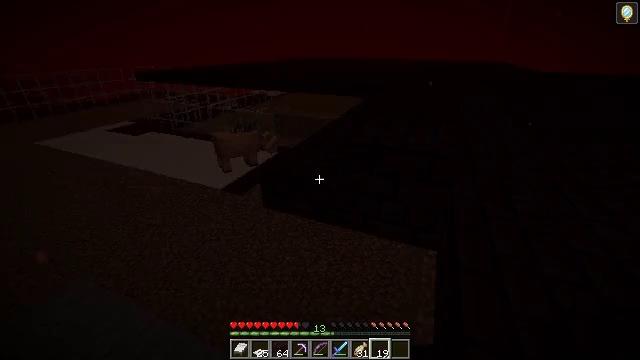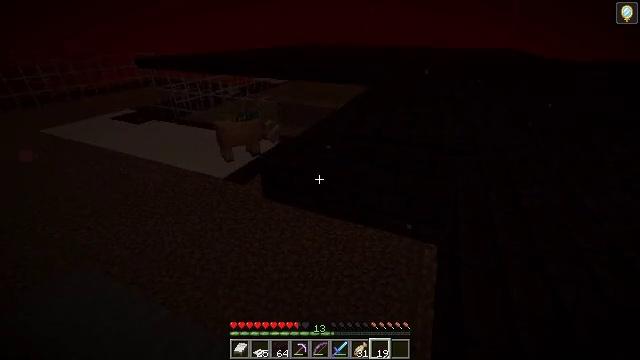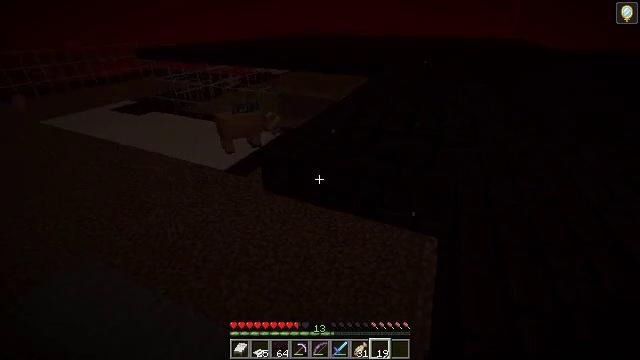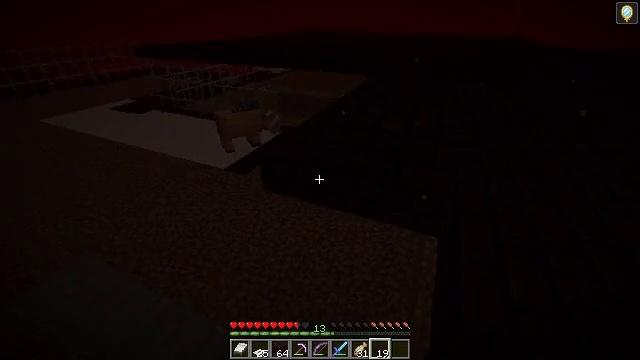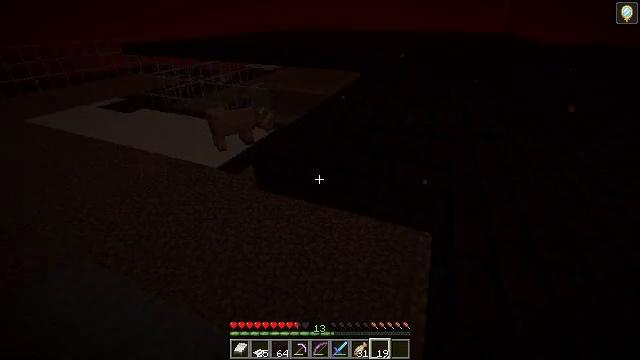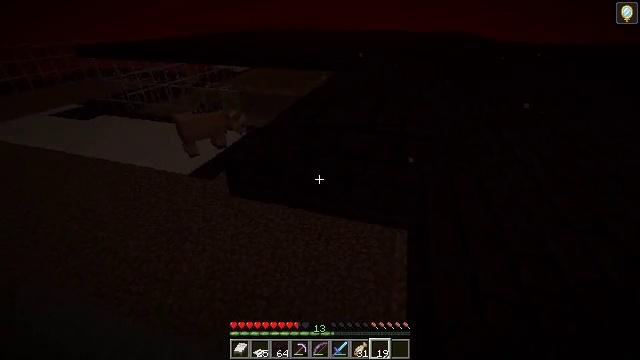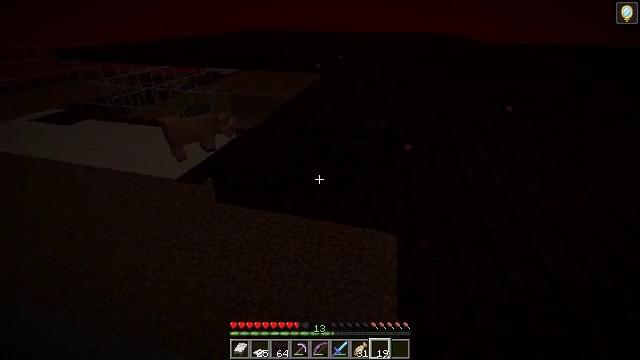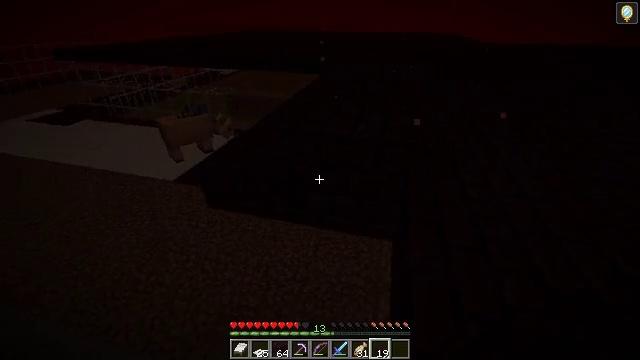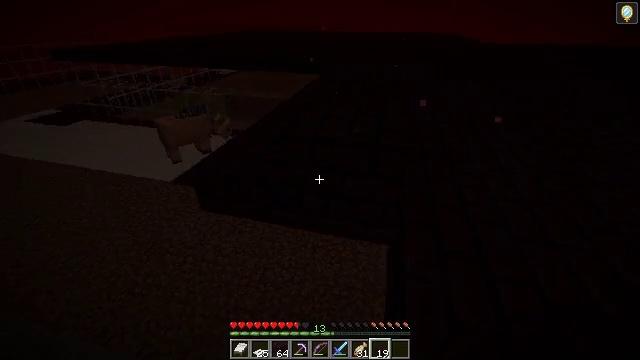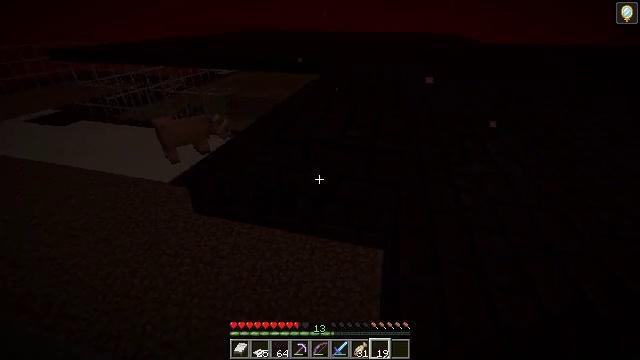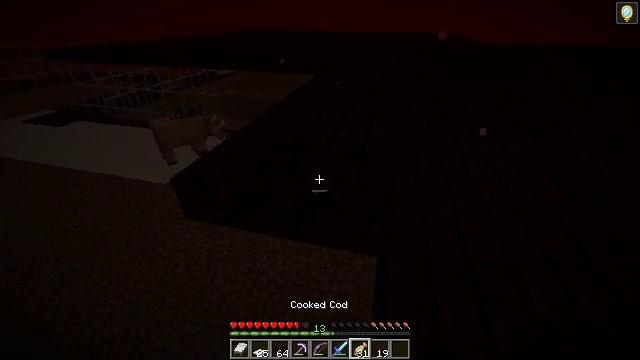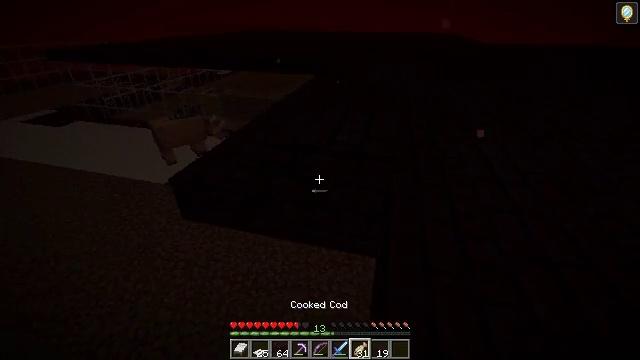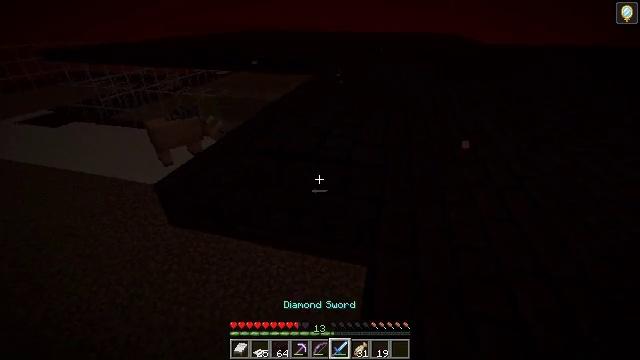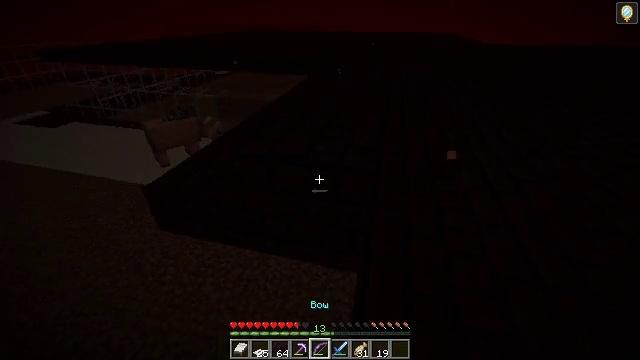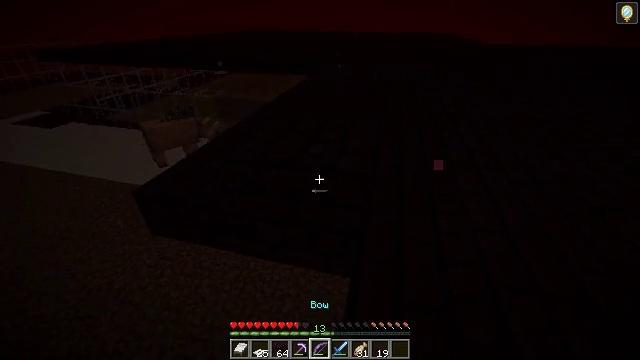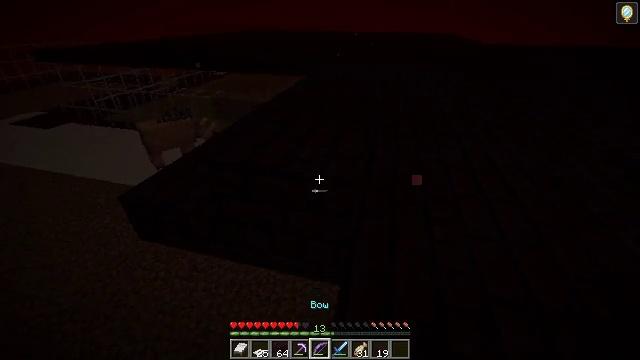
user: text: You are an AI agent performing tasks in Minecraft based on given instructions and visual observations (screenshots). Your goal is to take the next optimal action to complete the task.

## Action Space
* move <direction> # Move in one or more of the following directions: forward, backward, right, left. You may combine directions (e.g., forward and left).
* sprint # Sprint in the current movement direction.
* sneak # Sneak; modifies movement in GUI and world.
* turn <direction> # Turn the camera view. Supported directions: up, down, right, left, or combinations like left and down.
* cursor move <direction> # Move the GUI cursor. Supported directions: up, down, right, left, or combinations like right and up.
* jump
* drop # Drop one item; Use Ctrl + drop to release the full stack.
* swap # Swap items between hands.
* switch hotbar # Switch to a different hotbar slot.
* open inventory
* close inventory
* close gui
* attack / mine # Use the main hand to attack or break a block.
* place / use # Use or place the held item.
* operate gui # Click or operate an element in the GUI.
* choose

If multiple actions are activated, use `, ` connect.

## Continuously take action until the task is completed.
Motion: motion action
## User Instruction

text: Attack the nether brick slab to gather it.
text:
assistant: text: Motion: sneak, turn down
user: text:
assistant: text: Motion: sneak, turn down
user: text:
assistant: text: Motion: sneak
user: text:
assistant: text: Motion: move forward, sneak, turn right
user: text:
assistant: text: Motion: move forward and move right, sneak, turn right
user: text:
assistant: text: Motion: move forward and move right, sneak, turn right
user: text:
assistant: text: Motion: move forward and move right, sneak
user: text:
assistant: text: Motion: move forward and move right, sneak
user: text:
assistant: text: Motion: move forward and move right, sneak
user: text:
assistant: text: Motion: move forward and move right, sneak
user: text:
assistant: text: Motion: move forward and move right, sneak
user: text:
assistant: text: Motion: move forward and move right, sneak
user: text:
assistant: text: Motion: move forward and move right, sneak
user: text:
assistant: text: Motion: move forward and move right, sneak
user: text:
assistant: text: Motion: move forward and move right, sneak
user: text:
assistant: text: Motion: move forward and move right, sneak
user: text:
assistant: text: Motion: move forward, sneak
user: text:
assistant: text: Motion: move forward, sneak
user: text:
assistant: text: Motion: move forward, sneak
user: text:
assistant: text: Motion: move forward, sneak
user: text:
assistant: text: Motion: move forward, sneak, turn left and down
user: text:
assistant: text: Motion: move forward, sneak, turn left and down
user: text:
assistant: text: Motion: move forward, sneak, turn left and down
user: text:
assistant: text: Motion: move forward, sneak, turn left and down
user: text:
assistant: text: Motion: move forward, sneak, turn left and down
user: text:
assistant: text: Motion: move forward, sneak, turn down, attack / mine
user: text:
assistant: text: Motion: move forward, sneak, attack / mine
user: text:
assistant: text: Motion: move forward, sneak, attack / mine
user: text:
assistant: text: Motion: move forward, sneak
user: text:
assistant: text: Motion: move forward, sneak